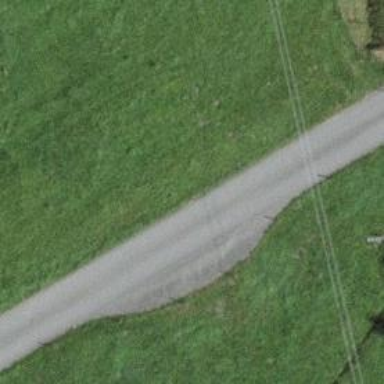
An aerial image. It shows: Passing place on the road.